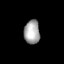
Tissue: lung
Cell type: Others
Senescence score: 0.1392
Nuclear area (px): 368
Mean DAPI intensity: 165.698